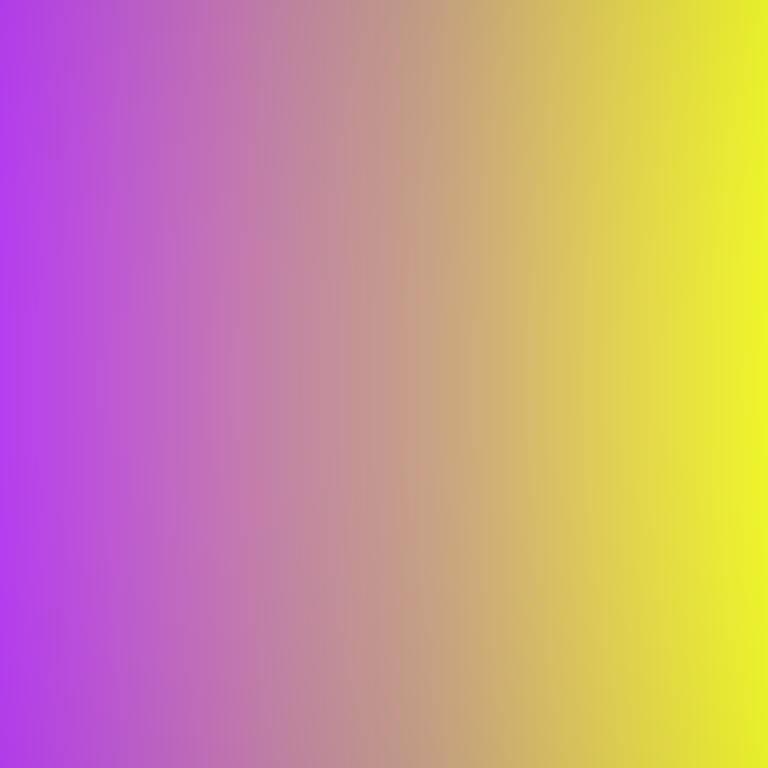
Abstract light effect, smooth gradient from violet to yellow, serene atmosphere, soft blend, no room, no furniture, no objects.